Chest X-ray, PA view. Patient: 56 years old, sex F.
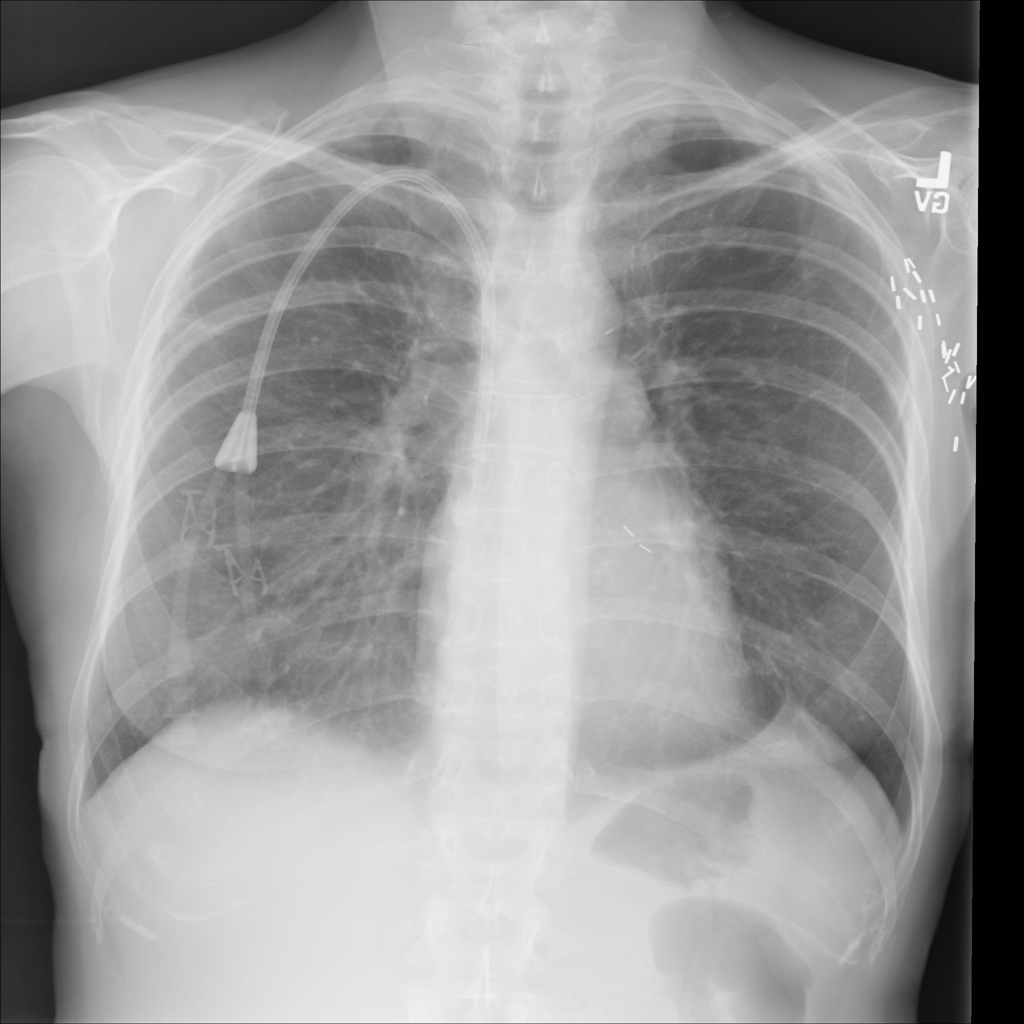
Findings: Infiltration, Nodule